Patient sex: F
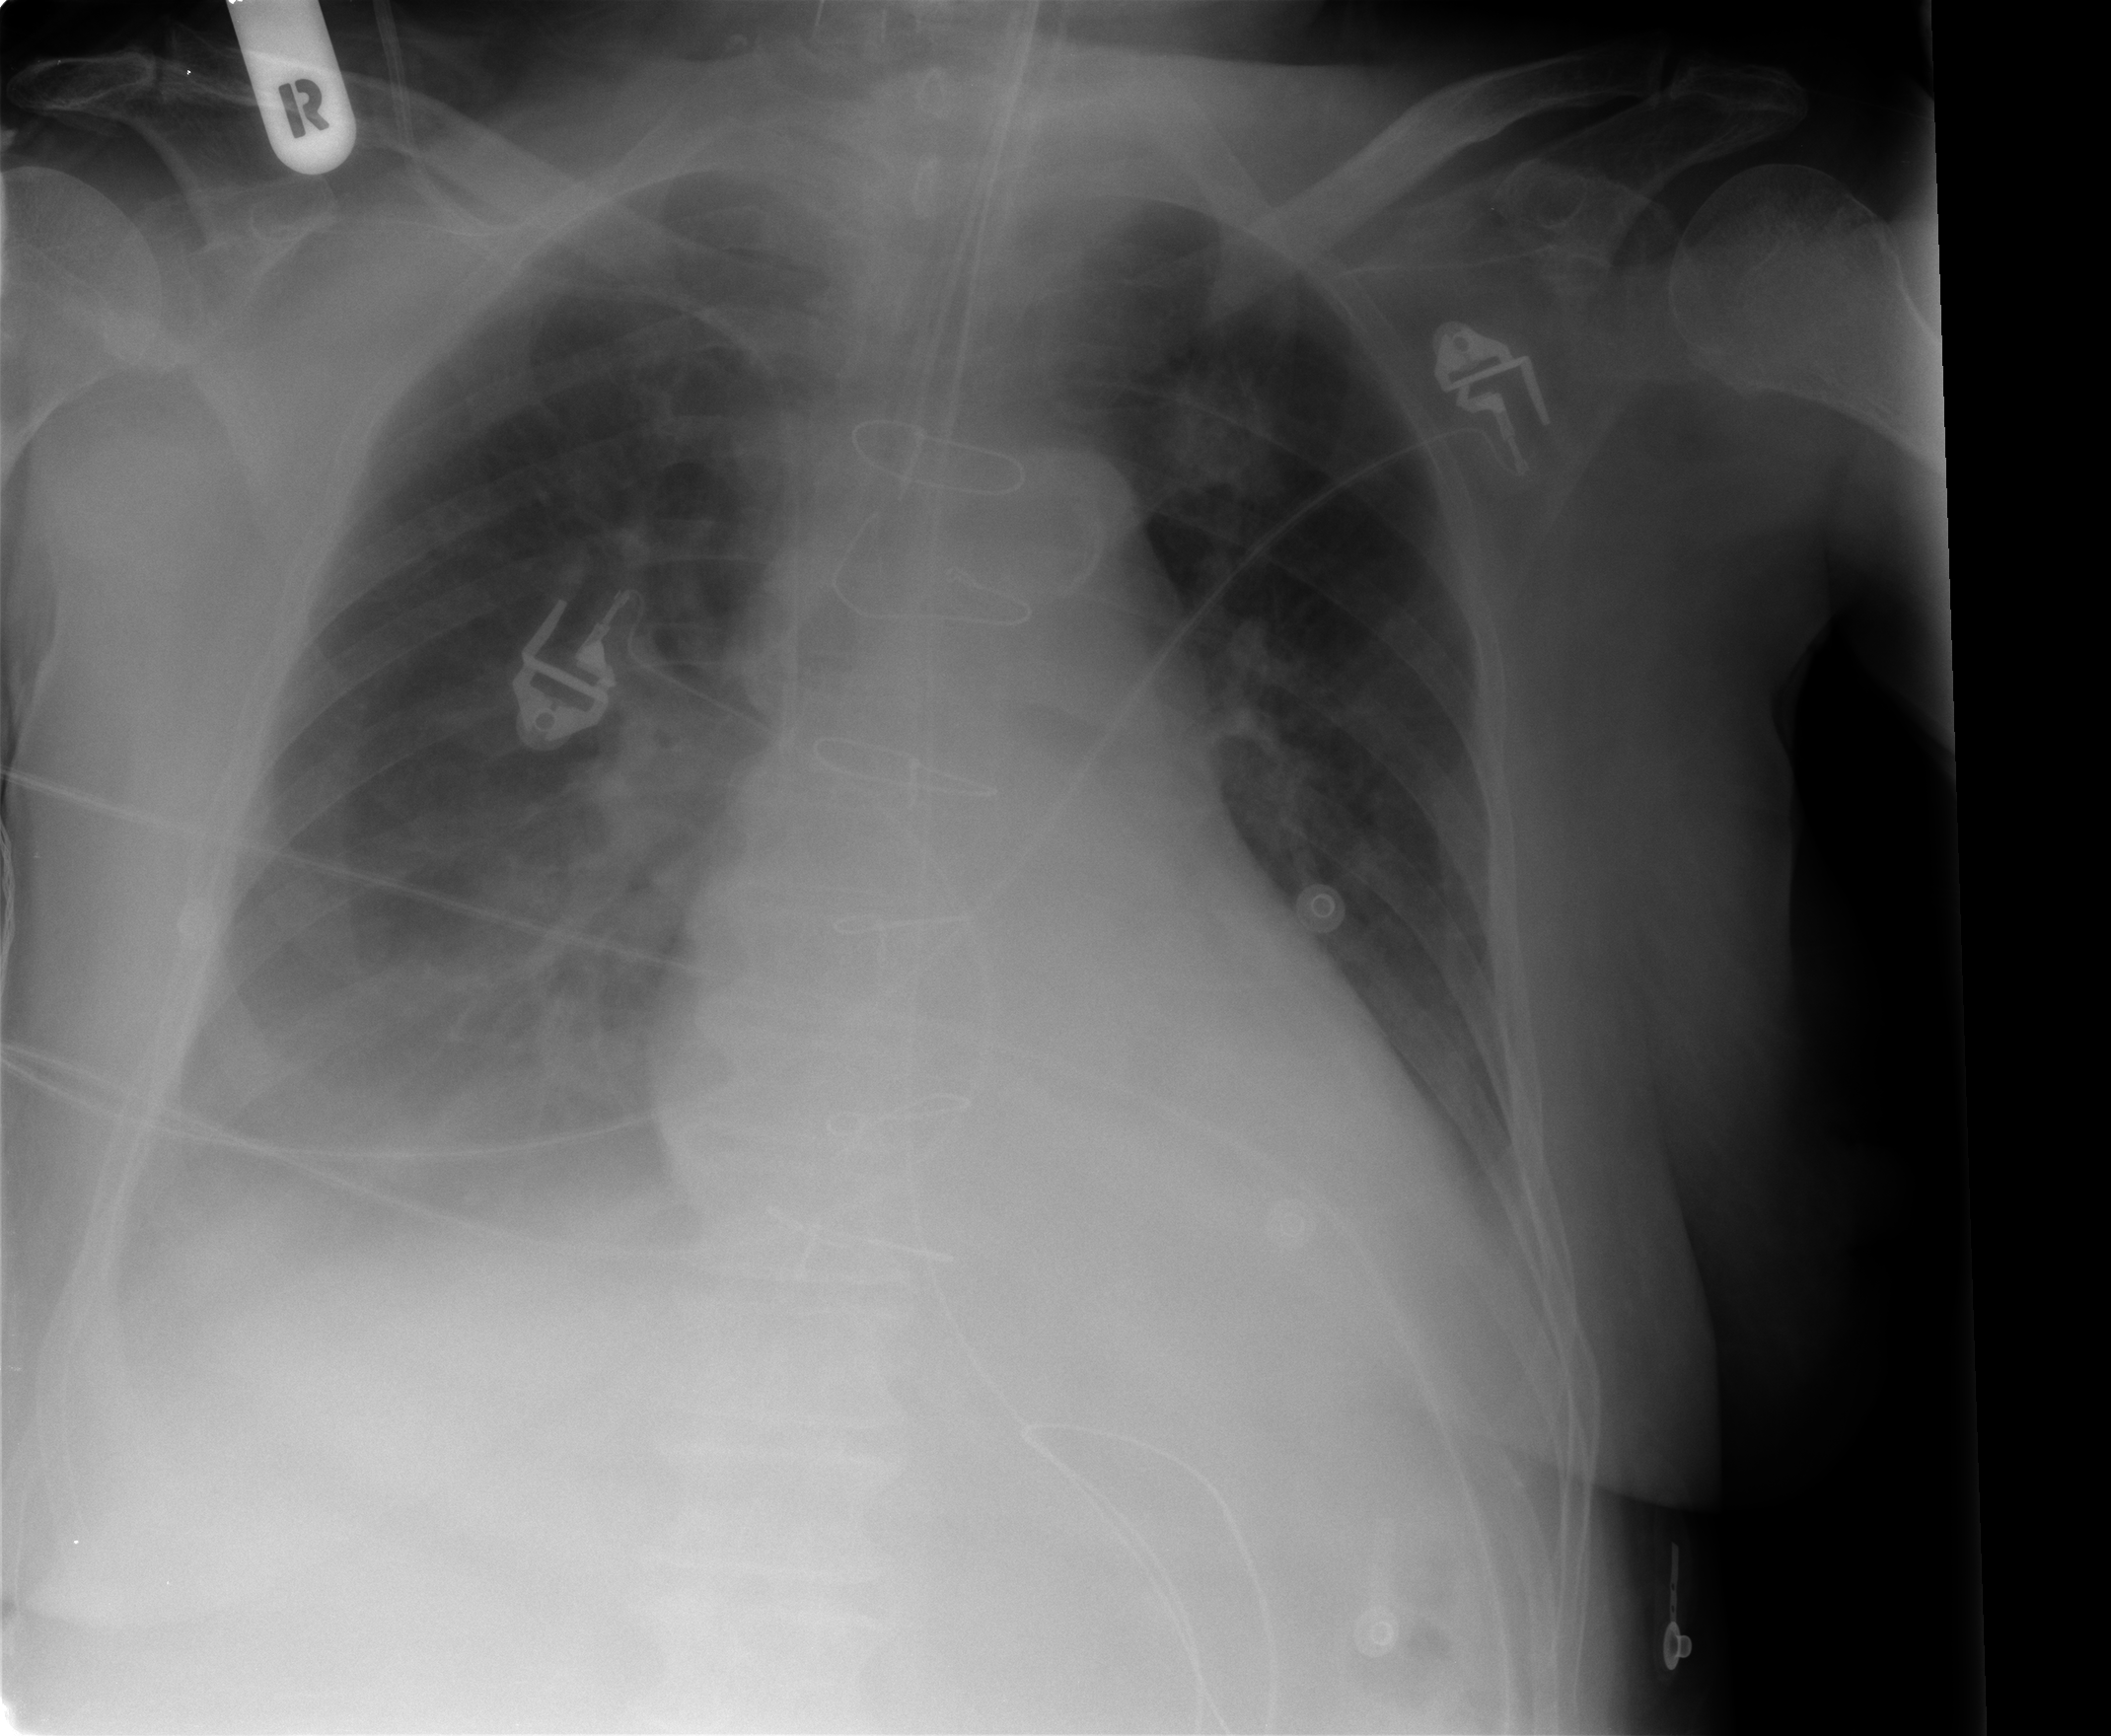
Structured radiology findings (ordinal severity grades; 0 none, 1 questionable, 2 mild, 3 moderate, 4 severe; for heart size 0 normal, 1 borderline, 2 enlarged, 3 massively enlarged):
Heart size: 2
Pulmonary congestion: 2
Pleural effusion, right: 2
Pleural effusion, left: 1
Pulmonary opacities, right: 0
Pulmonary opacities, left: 0
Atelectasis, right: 2
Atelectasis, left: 2